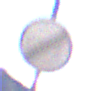
Verkehrszeichen: EndeSaemtlicherBegrenzungen
Umgebung: Outdoor, Nature
Tageszeit: Midday
Wetter: Clear
Licht: Natural
Jahreszeit: NotSpecified
Kontrast: HighContrast